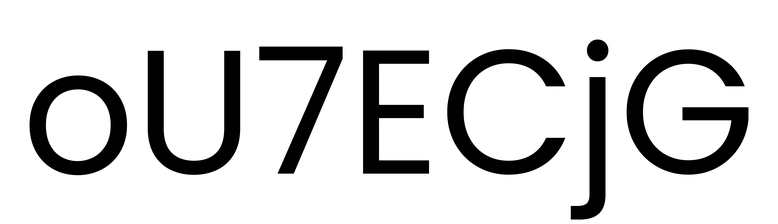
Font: Poppins-Regular